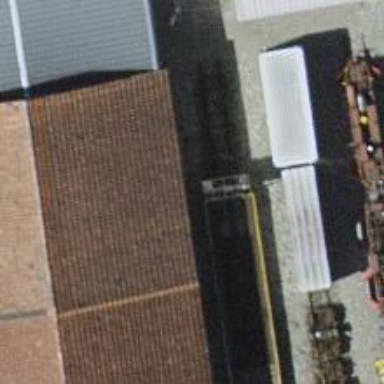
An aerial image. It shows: Narrow-gauge railway with one track passing through yard.